Field crop: maize
Growth stage: 2
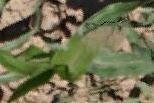
Species: maize